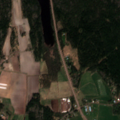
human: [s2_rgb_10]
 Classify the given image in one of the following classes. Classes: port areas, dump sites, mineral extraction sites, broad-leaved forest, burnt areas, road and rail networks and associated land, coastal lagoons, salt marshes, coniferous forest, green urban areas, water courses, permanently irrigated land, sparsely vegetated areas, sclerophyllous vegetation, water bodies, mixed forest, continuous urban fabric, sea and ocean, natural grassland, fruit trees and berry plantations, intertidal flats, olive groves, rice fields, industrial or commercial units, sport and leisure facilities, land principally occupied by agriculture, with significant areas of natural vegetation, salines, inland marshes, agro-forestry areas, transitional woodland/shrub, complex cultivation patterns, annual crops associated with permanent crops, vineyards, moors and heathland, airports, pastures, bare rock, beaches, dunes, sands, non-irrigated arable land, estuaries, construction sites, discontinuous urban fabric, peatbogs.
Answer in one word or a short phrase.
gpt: non-irrigated arable land, land principally occupied by agriculture, with significant areas of natural vegetation, coniferous forest, mixed forest, transitional woodland/shrub, water bodies